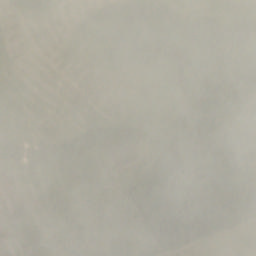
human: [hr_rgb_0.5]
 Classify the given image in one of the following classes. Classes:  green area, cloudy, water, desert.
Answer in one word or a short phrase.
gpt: cloudy